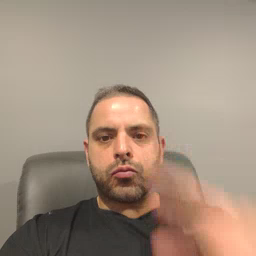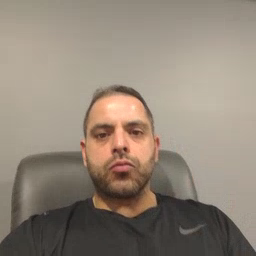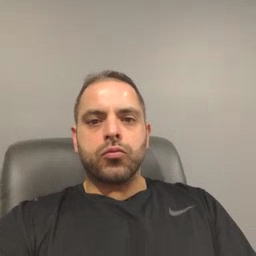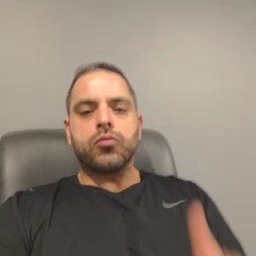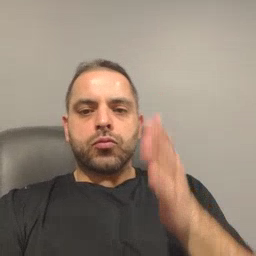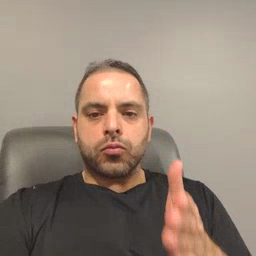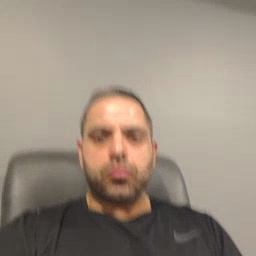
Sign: person